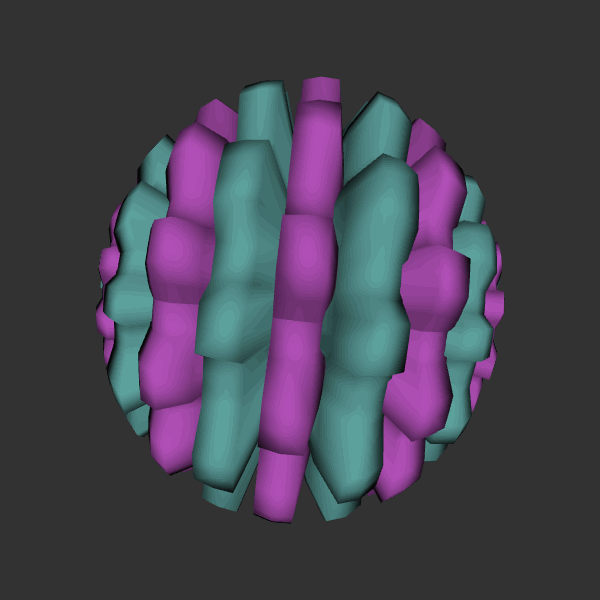
Background: dark